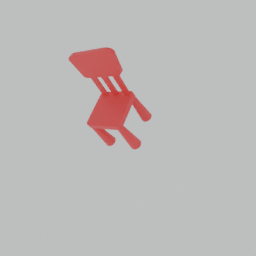
Label: furniture